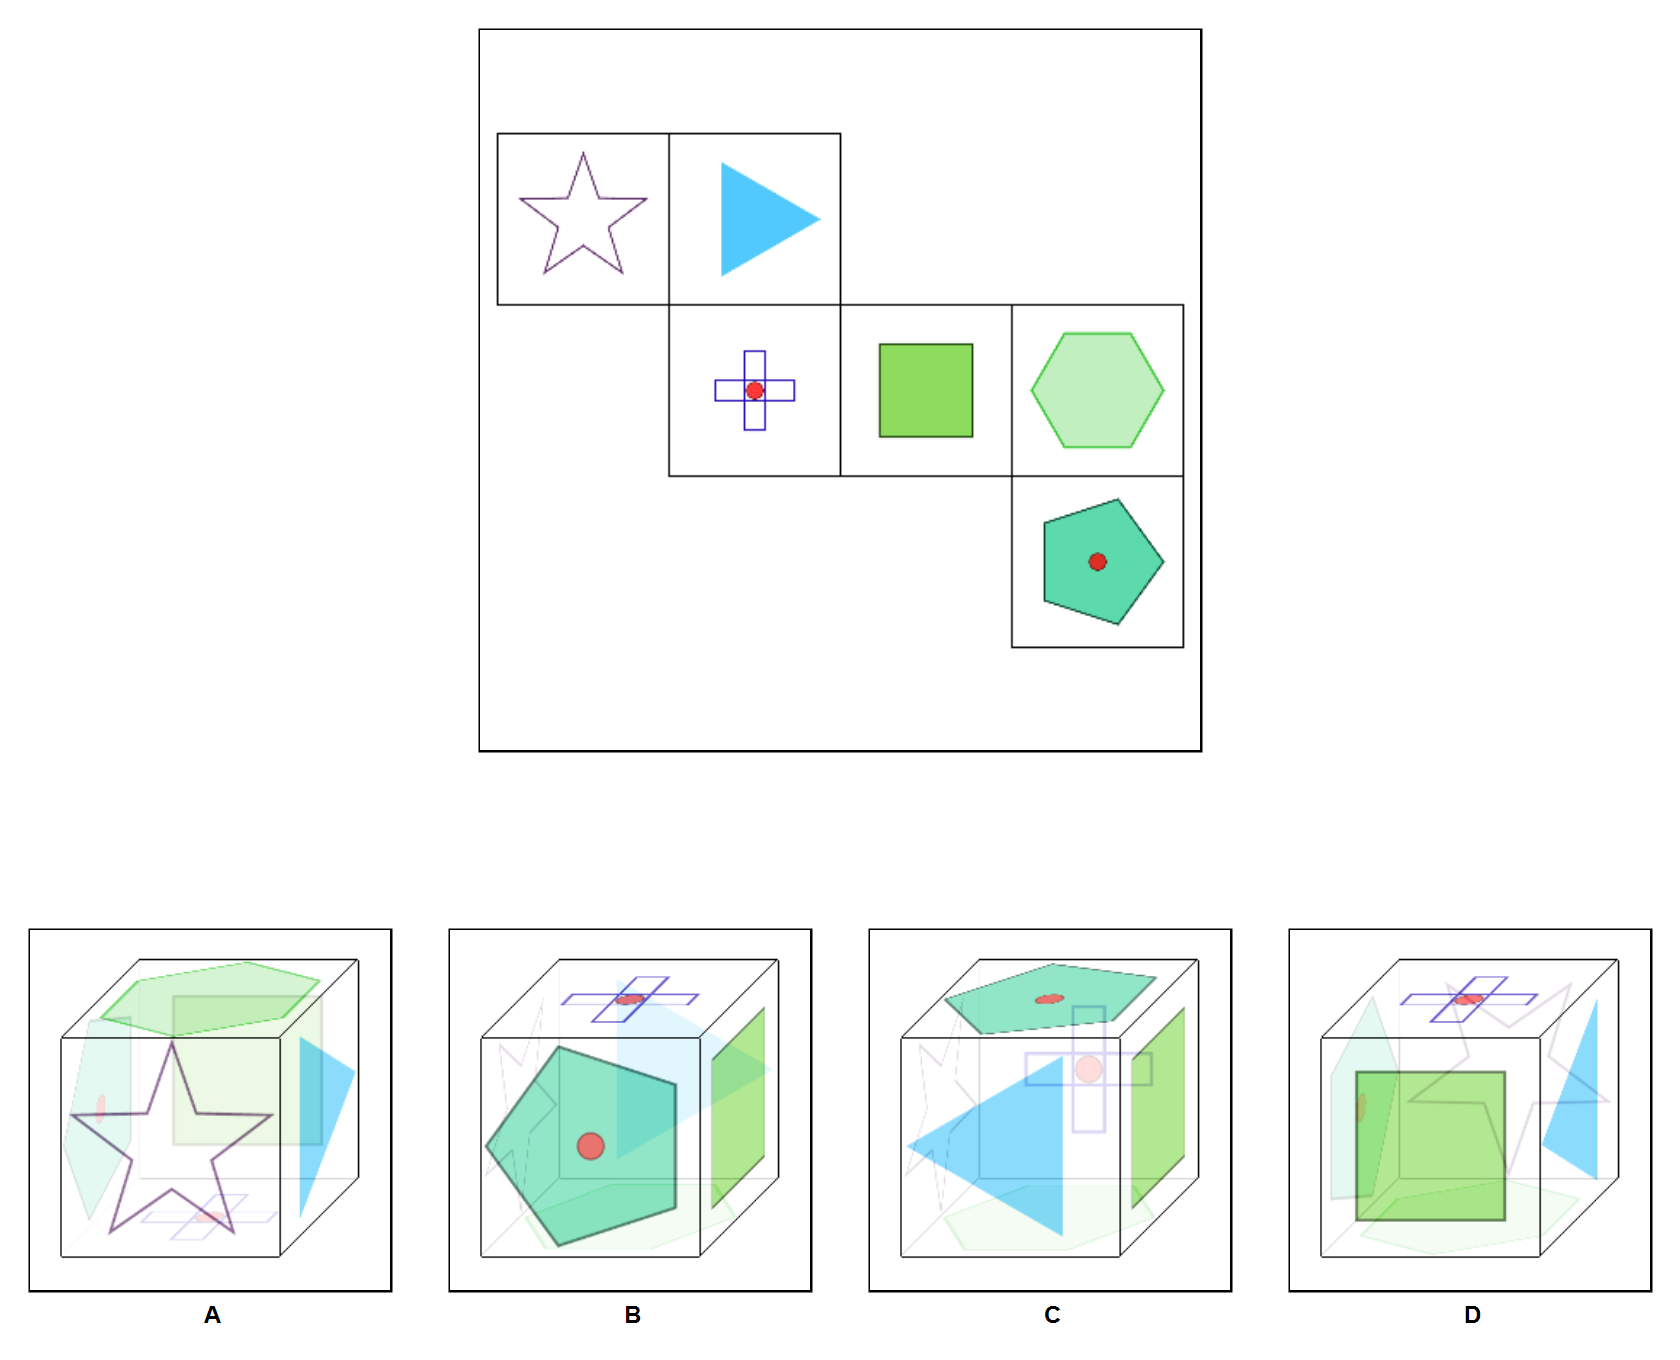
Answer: C